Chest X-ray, PA view. Patient: 50 years old, sex M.
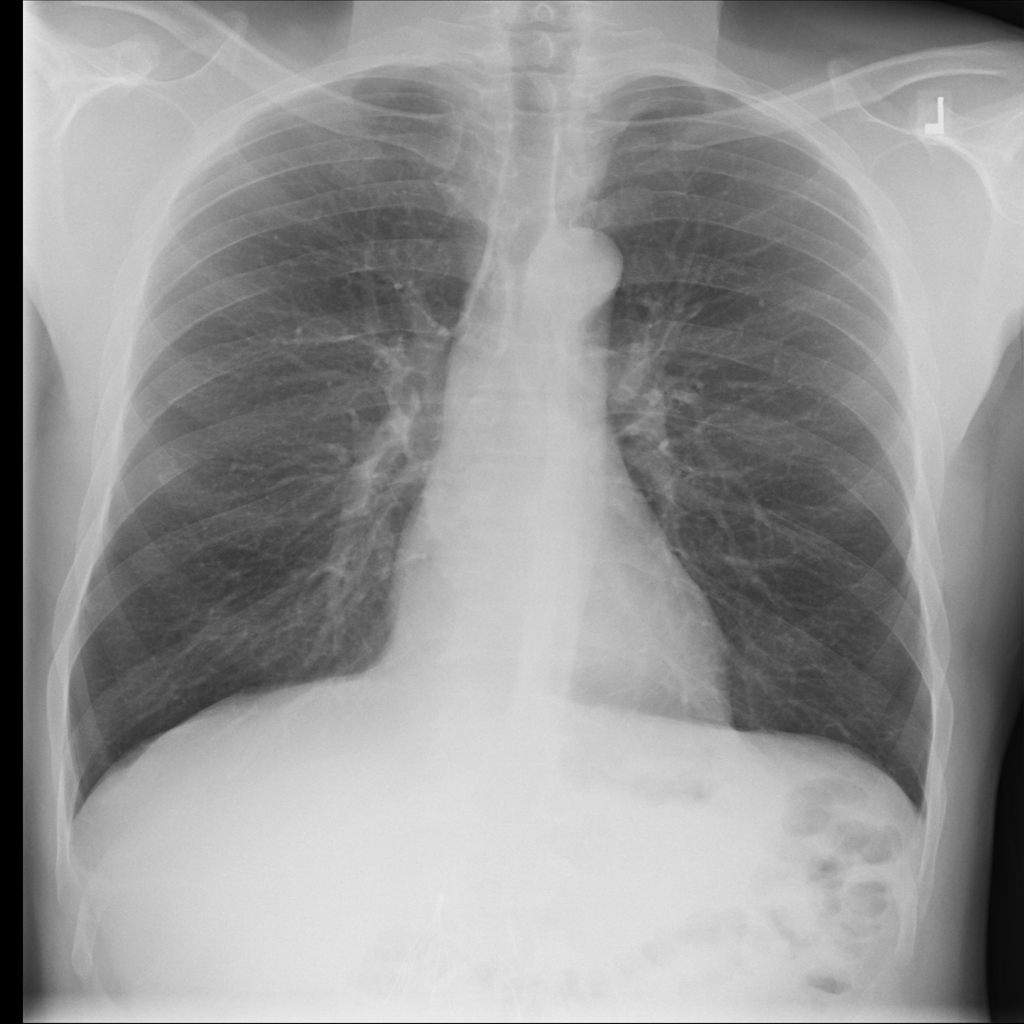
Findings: No Finding